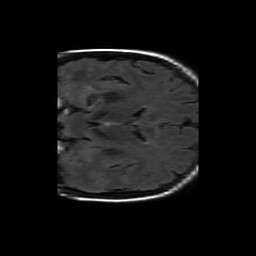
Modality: FLAIR
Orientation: coronal
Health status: ill
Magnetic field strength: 3 T